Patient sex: M
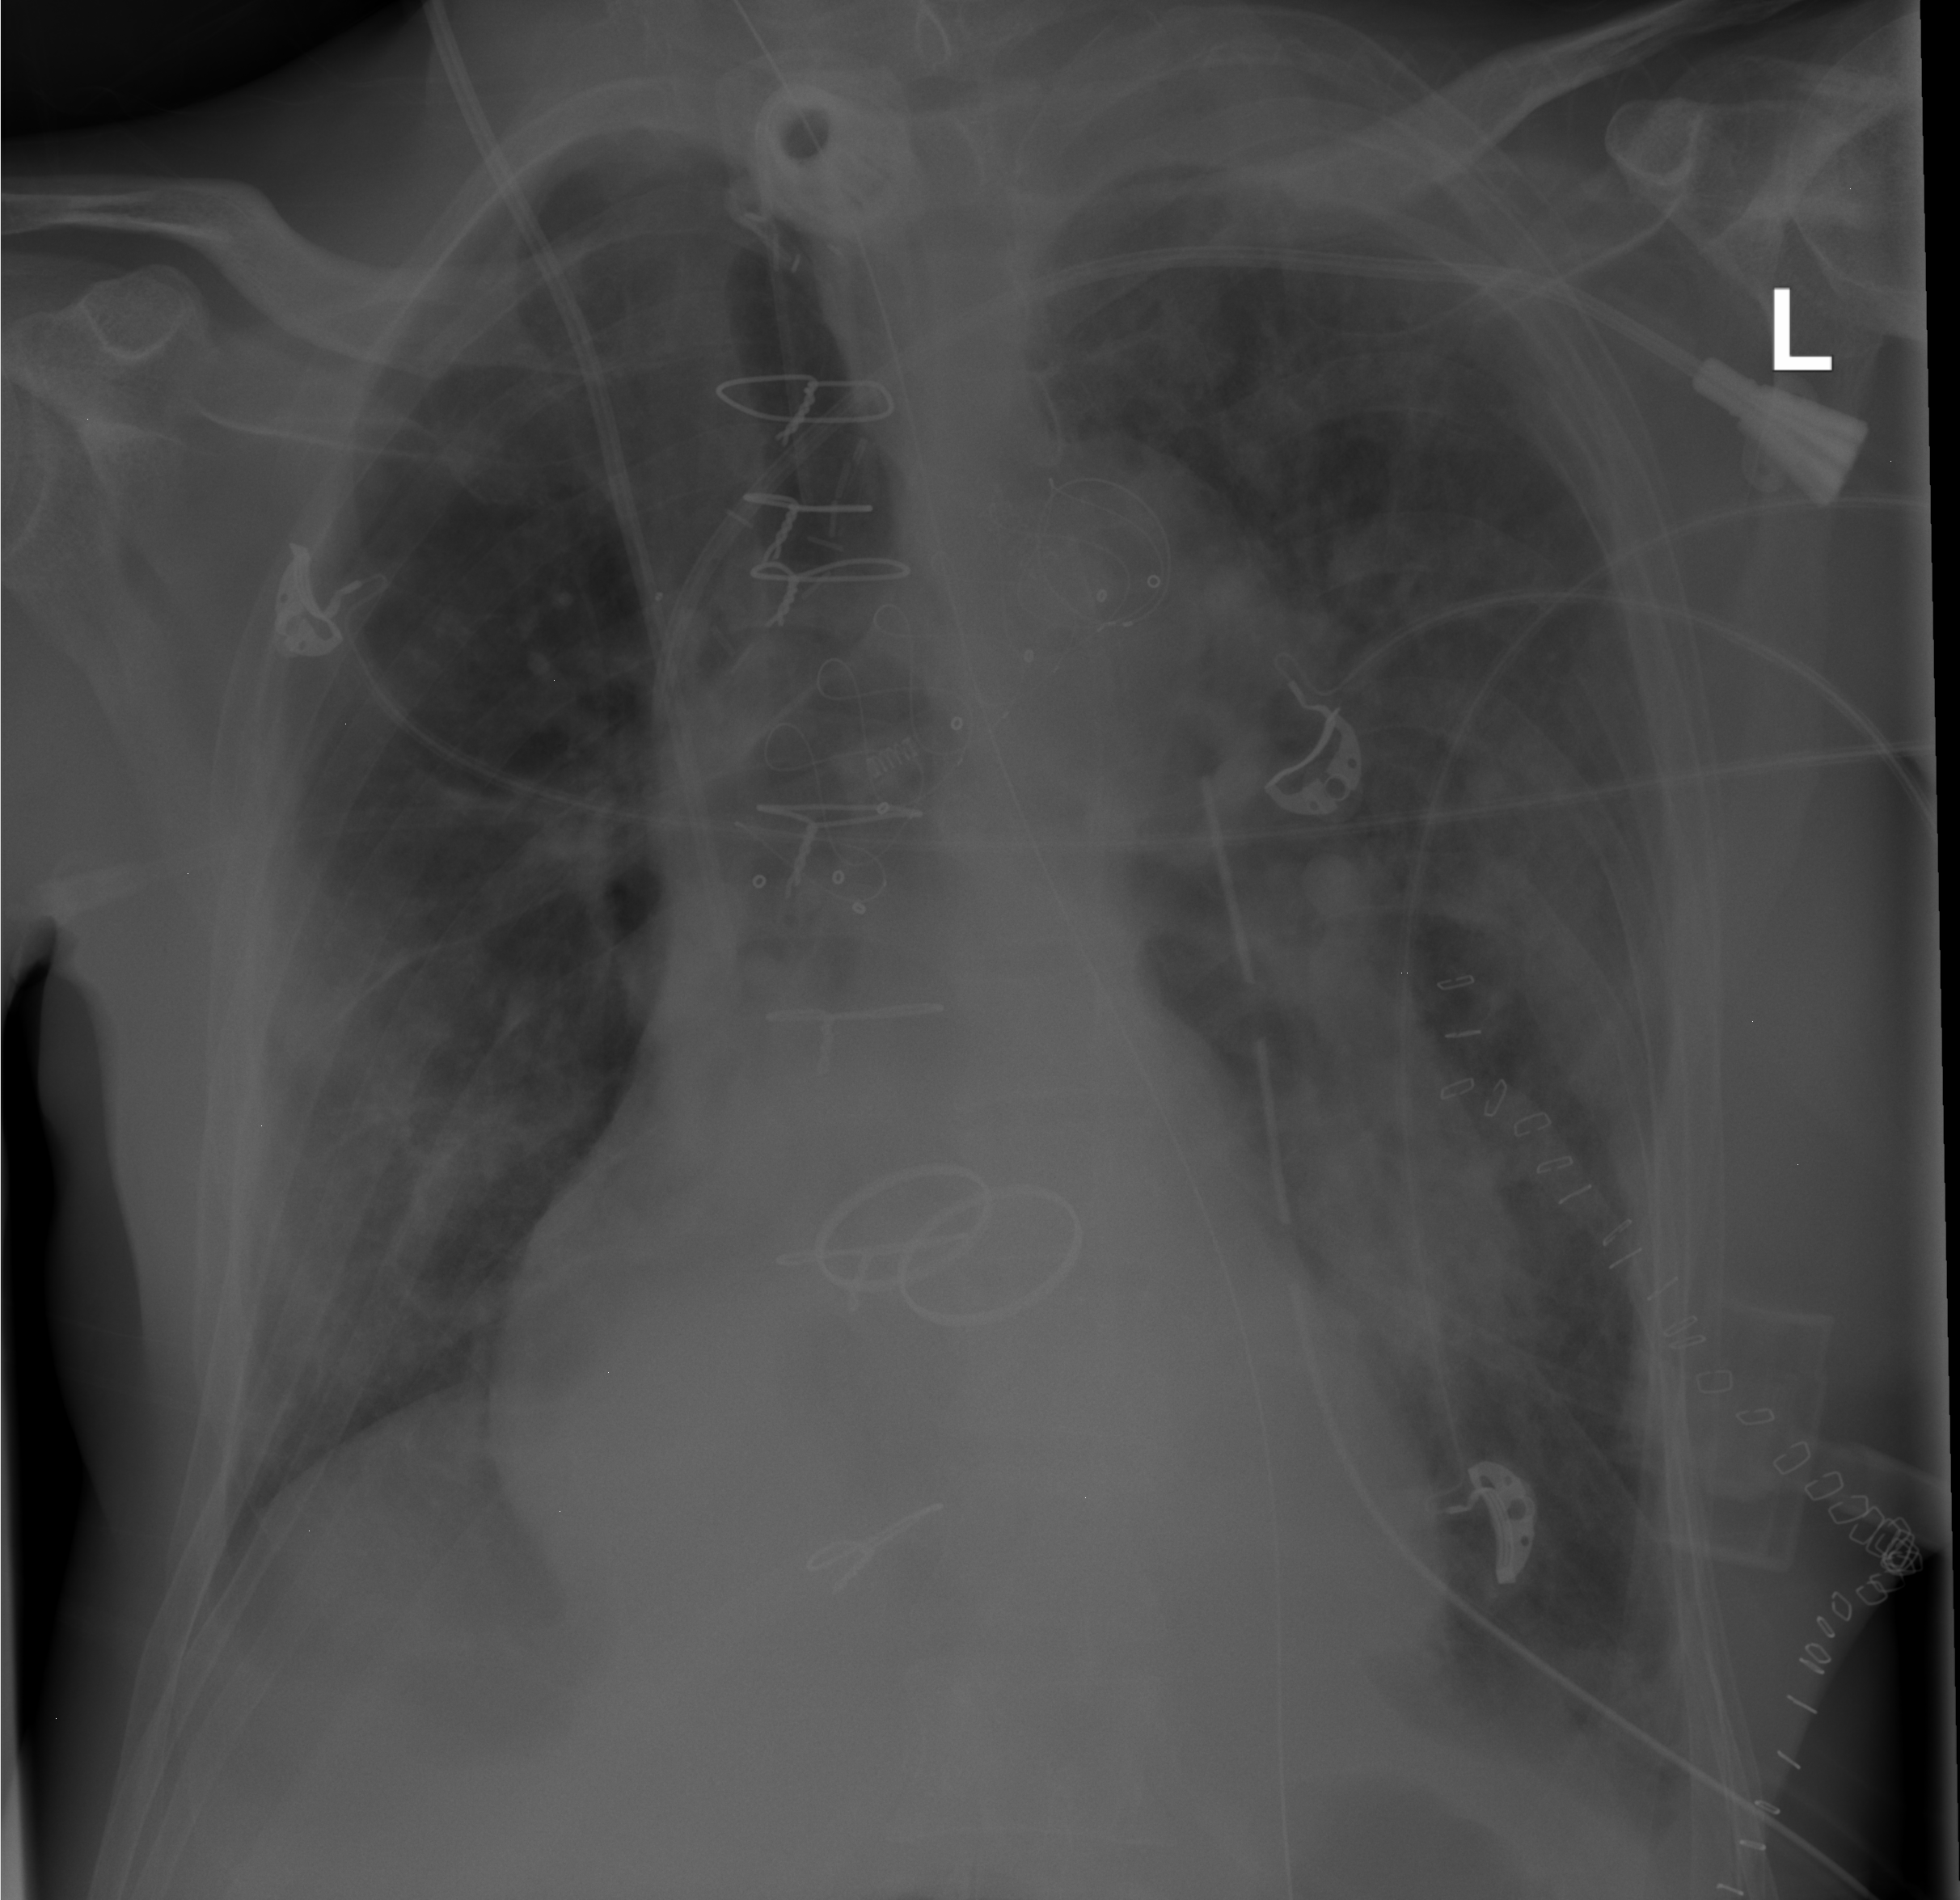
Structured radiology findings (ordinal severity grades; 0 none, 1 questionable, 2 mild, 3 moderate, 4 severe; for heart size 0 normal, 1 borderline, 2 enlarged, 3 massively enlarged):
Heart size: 2
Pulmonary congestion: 2
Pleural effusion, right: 2
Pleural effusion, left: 2
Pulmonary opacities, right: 3
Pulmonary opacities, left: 3
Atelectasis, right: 2
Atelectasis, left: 3